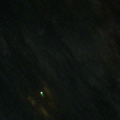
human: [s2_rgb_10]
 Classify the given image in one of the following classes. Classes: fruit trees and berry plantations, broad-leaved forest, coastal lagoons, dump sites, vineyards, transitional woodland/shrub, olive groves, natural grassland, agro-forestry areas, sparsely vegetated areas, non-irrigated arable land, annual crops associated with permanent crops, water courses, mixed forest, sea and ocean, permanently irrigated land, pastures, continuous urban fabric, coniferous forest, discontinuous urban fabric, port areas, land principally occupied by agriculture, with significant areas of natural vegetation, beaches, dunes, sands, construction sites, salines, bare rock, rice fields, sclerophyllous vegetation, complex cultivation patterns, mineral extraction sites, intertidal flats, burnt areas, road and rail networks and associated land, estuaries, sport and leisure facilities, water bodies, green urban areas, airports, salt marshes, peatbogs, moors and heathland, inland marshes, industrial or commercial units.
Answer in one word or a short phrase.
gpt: water bodies